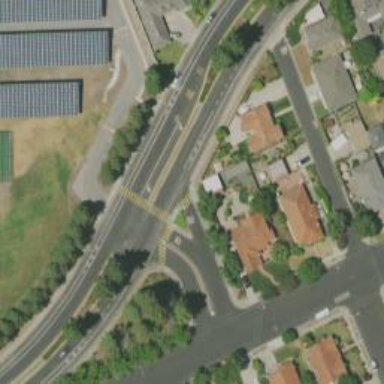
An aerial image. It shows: Asphalt road with secondary link designation.